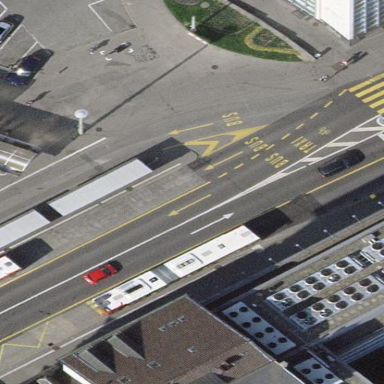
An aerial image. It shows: Asphalt footway leading to public transport platform with shelter.